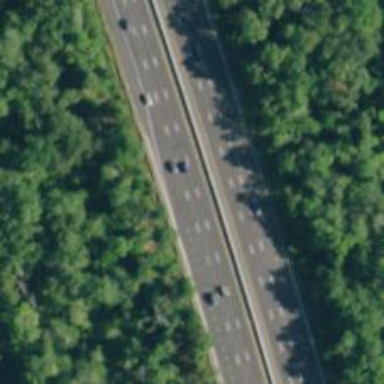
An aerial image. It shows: Motorway junction.